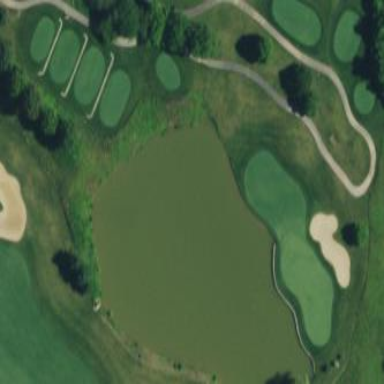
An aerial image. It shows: Rough area on grassy golf course.